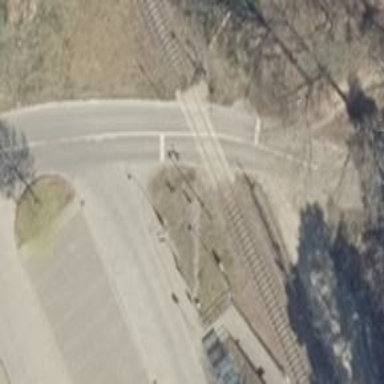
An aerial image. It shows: Level crossing with both lights and saltire in place.